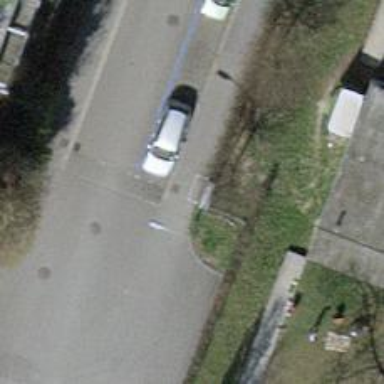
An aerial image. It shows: Power utility street cabinet.